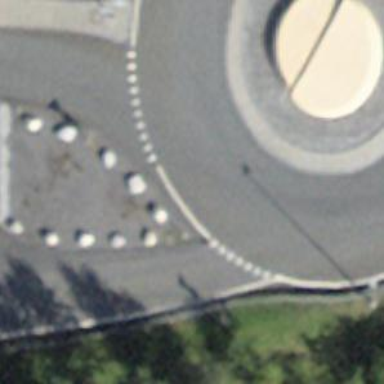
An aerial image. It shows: Bollard barrier.